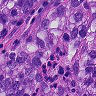
Metastatic tissue present: yes